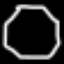
Label: octagon